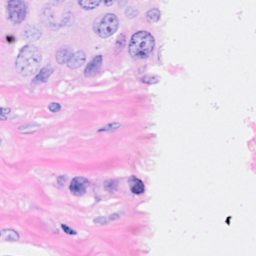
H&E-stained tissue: Breast